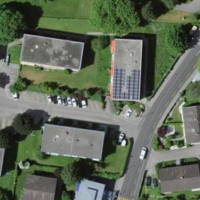
EUNIS habitat code: 55
Species observed at this site:
Tanacetum vulgare